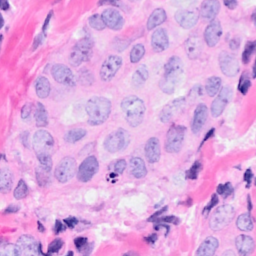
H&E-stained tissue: Breast